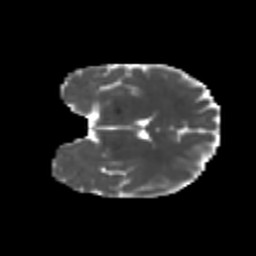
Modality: MD
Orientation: coronal
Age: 21
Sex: female
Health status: healthy